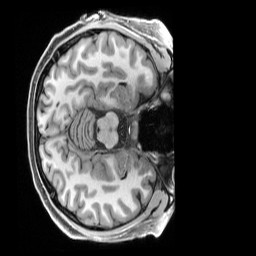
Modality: T1w
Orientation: axial
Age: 24
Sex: female
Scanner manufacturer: siemens
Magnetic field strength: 3 T
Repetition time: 2.5 s
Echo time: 0.00296 s